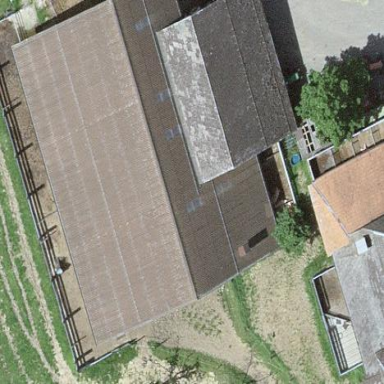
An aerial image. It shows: Barn.